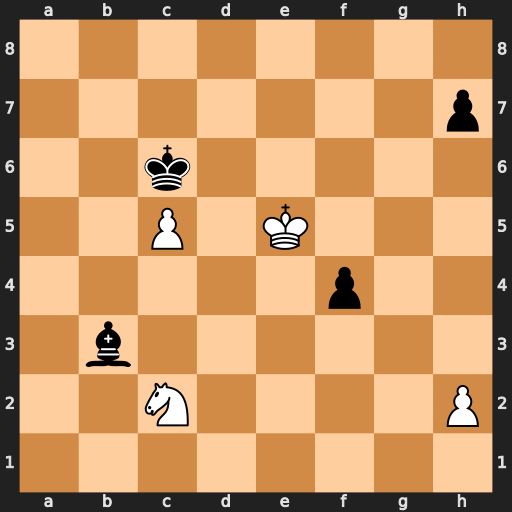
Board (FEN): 8/7p/2k5/2P1K3/5p2/1b6/2N4P/8
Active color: w
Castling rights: -
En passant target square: -
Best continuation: Nd4+ Kc7 Nxb3